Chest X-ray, PA view. Patient: 64 years old, sex F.
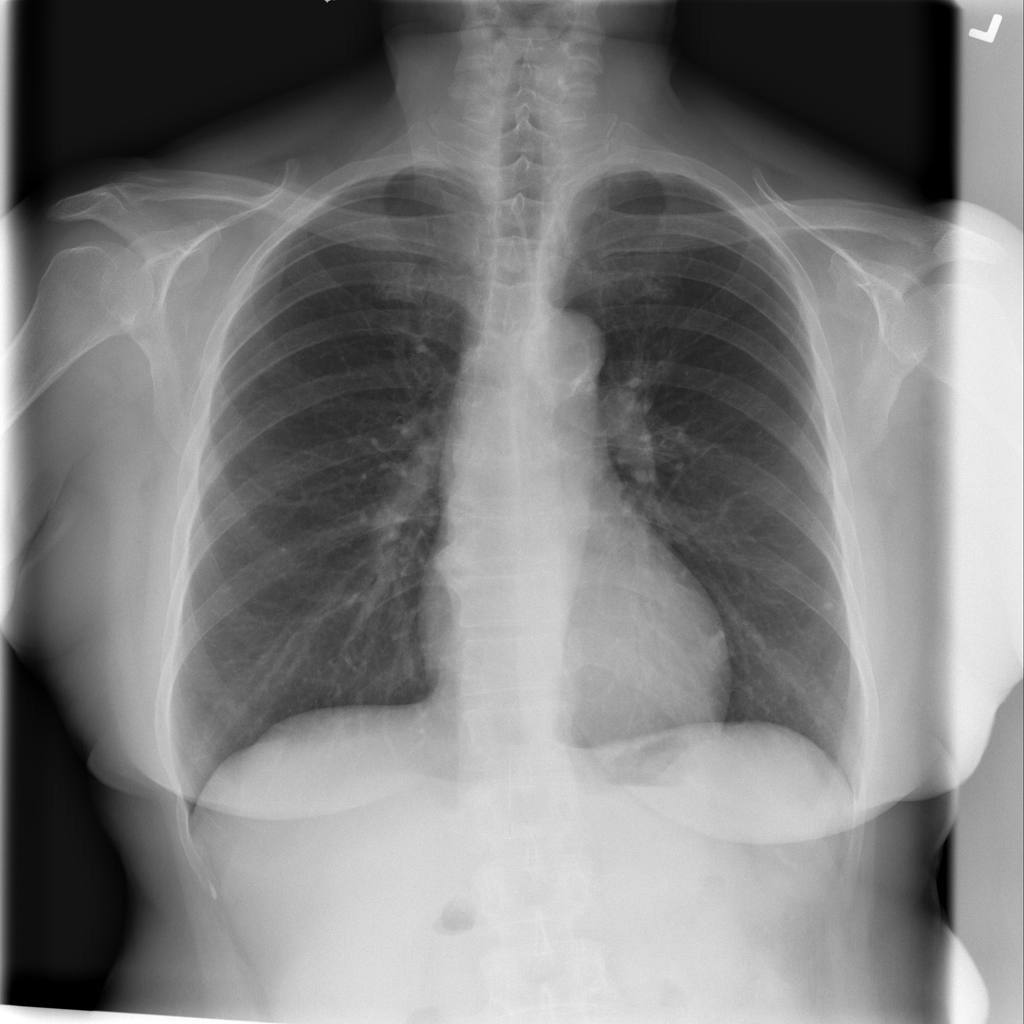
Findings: No Finding